Question: I have a pandas data frame, which contains columns of "Date", "Hour", "Minute" and "Second". It has 8000+ rows.
"Date" column is already a datetime type series when created.
The data types in the data frame is

The goal is to modify the "Date" column data to be a datetime object which contains the Date and corresponding "Hour", "Minute" and "Second" in that row.
So far, I could only do this by the using the replace method in iterations:
'''
for i in range(0,len(dfExcel['Date'])):
dfExcel['Date'][i]=dfExcel['Date'][i].replace(hour=dfExcel['Hour'][i])
'''
It takes extremely long time to complete(several mins). Any other ways to complete the task faster?
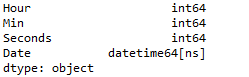
Answer: You can try:
'''
hour, minute, second = pd.to_timedelta(['1H', '1M', '1S'])
df['Date'] += df['Hour'] * hour + df['Min'] * minute + df['Seconds'] * second
'''